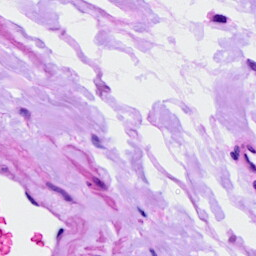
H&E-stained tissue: Ovarian